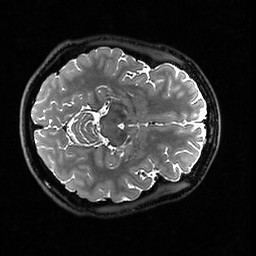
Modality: T2w
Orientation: axial
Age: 32
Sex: female
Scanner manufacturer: ge
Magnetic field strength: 3 T
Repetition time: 3.202 s
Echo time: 0.06596 s